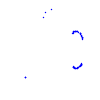
Particle: proton